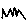
Label: zigzag